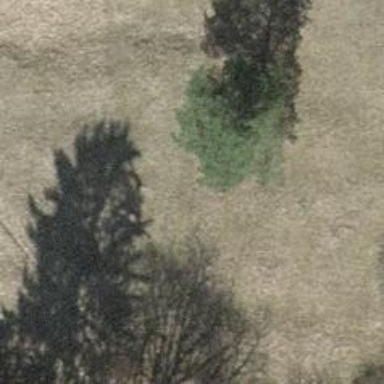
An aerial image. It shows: Urban tree adds touch of nature to the surroundings.